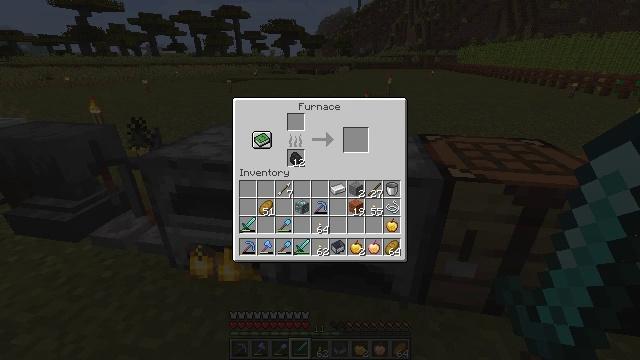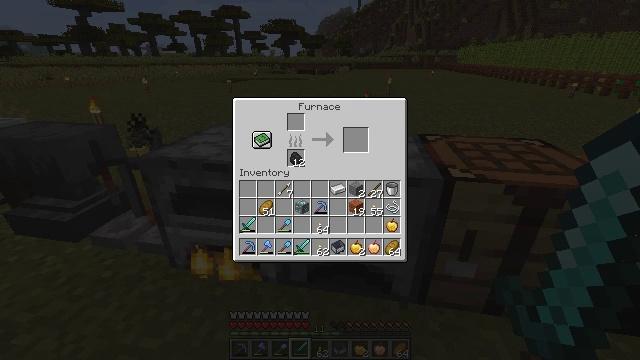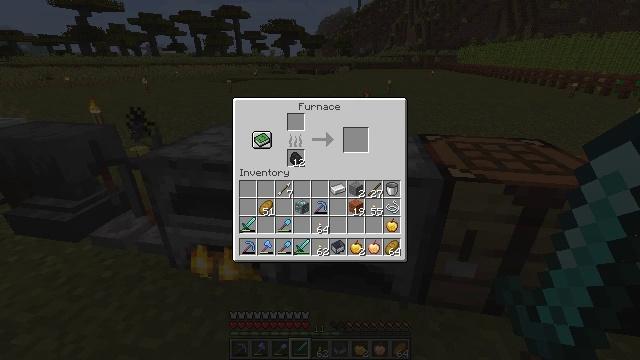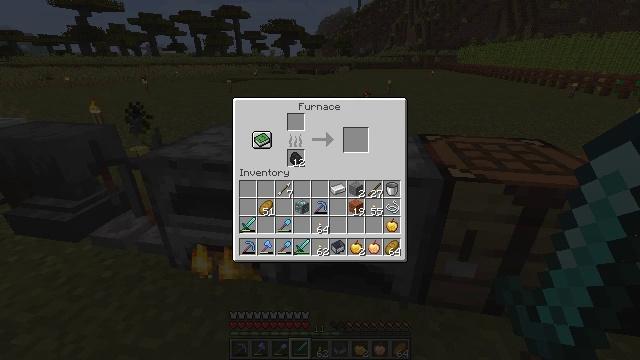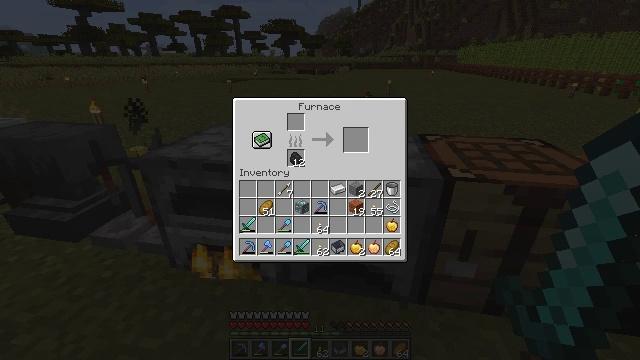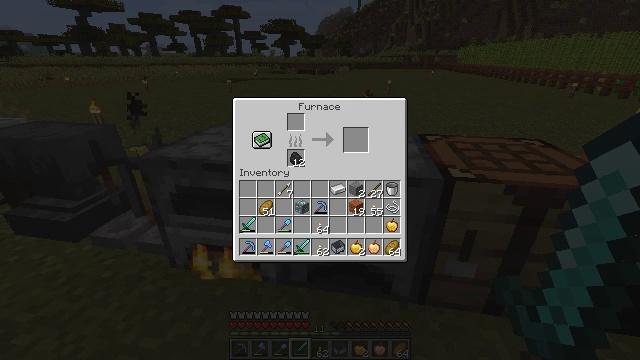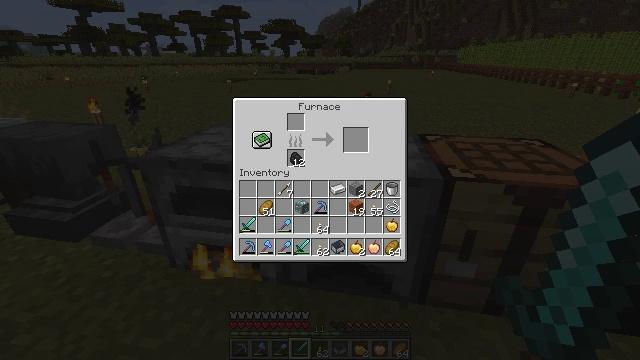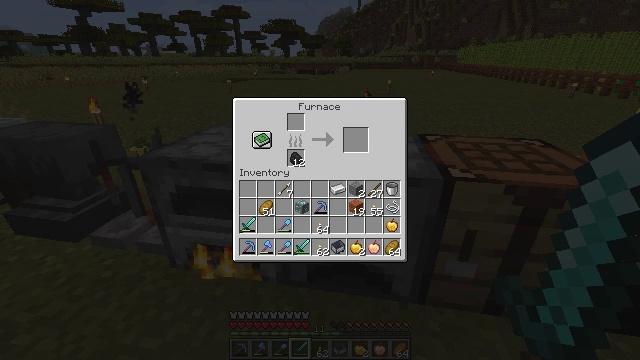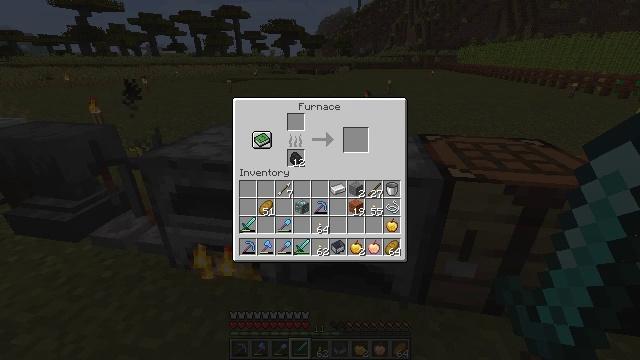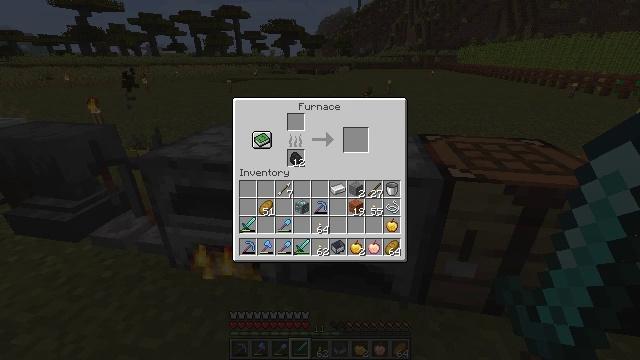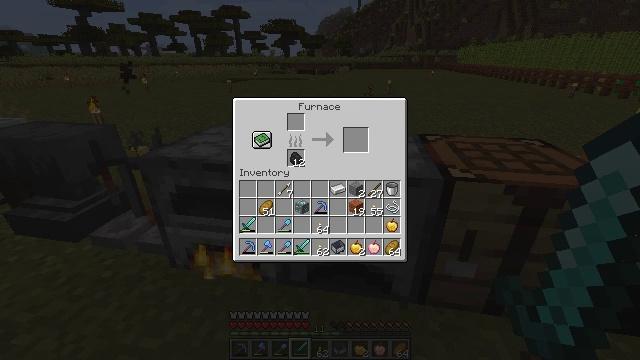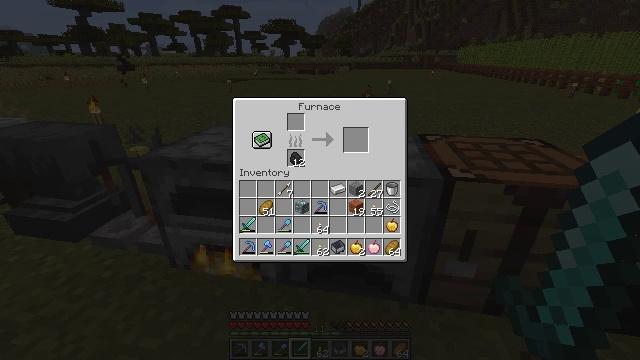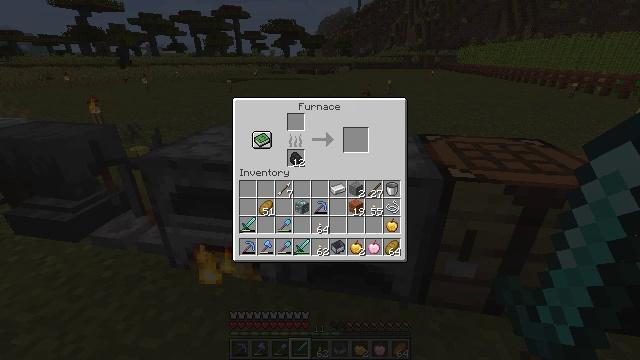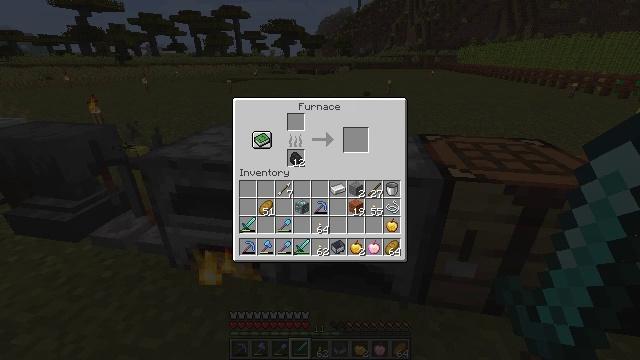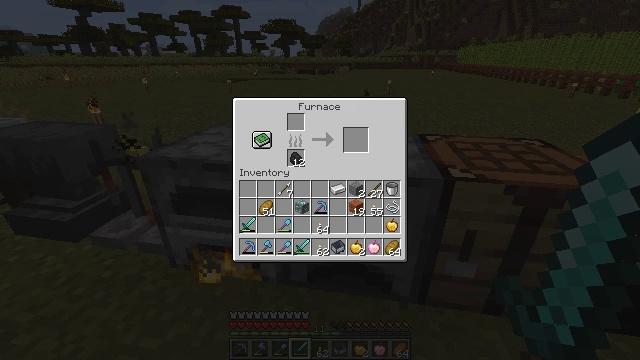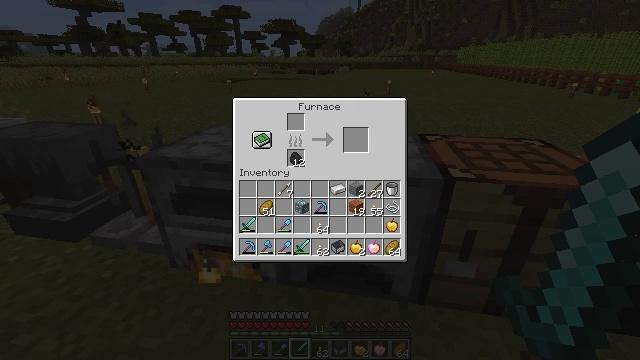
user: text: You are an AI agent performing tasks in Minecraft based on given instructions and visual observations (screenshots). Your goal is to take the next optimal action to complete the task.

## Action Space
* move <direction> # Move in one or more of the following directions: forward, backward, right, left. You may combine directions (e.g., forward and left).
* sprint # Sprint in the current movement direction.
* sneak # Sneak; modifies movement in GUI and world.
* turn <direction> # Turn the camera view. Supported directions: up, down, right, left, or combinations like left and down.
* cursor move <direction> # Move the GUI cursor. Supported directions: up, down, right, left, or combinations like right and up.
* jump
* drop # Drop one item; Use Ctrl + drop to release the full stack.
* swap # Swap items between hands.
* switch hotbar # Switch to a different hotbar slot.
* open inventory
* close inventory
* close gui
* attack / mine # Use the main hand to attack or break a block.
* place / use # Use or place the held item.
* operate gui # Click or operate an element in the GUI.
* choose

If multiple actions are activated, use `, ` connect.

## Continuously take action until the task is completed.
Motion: motion action
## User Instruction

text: Open the crafting table to produce a diamond.
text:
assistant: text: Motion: no_op
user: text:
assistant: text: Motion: no_op
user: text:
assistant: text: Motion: no_op
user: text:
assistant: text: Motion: no_op
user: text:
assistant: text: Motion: no_op
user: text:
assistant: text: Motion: no_op
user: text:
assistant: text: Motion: no_op
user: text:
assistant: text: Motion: no_op
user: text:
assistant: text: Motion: no_op
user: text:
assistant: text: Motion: no_op
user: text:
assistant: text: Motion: no_op
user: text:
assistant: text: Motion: no_op
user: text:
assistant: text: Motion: no_op
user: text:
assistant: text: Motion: no_op
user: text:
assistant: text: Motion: no_op
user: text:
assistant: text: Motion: no_op
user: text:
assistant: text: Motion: no_op
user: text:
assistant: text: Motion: no_op
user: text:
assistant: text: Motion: no_op
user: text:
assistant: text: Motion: no_op
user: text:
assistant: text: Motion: no_op
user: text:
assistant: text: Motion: no_op
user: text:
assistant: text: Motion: no_op
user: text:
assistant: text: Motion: no_op
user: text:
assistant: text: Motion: no_op
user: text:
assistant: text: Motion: no_op
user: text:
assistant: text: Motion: no_op
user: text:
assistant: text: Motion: no_op
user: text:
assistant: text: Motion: no_op
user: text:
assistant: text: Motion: no_op